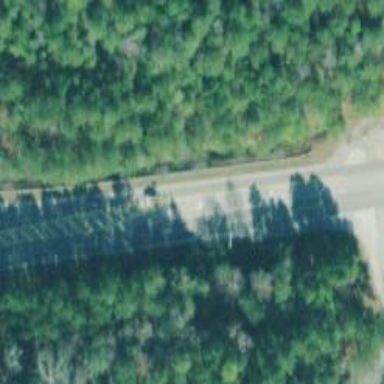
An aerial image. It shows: Primary highway with asphalt surface. It is dual carriageway.